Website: macys
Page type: stored-credit-cards
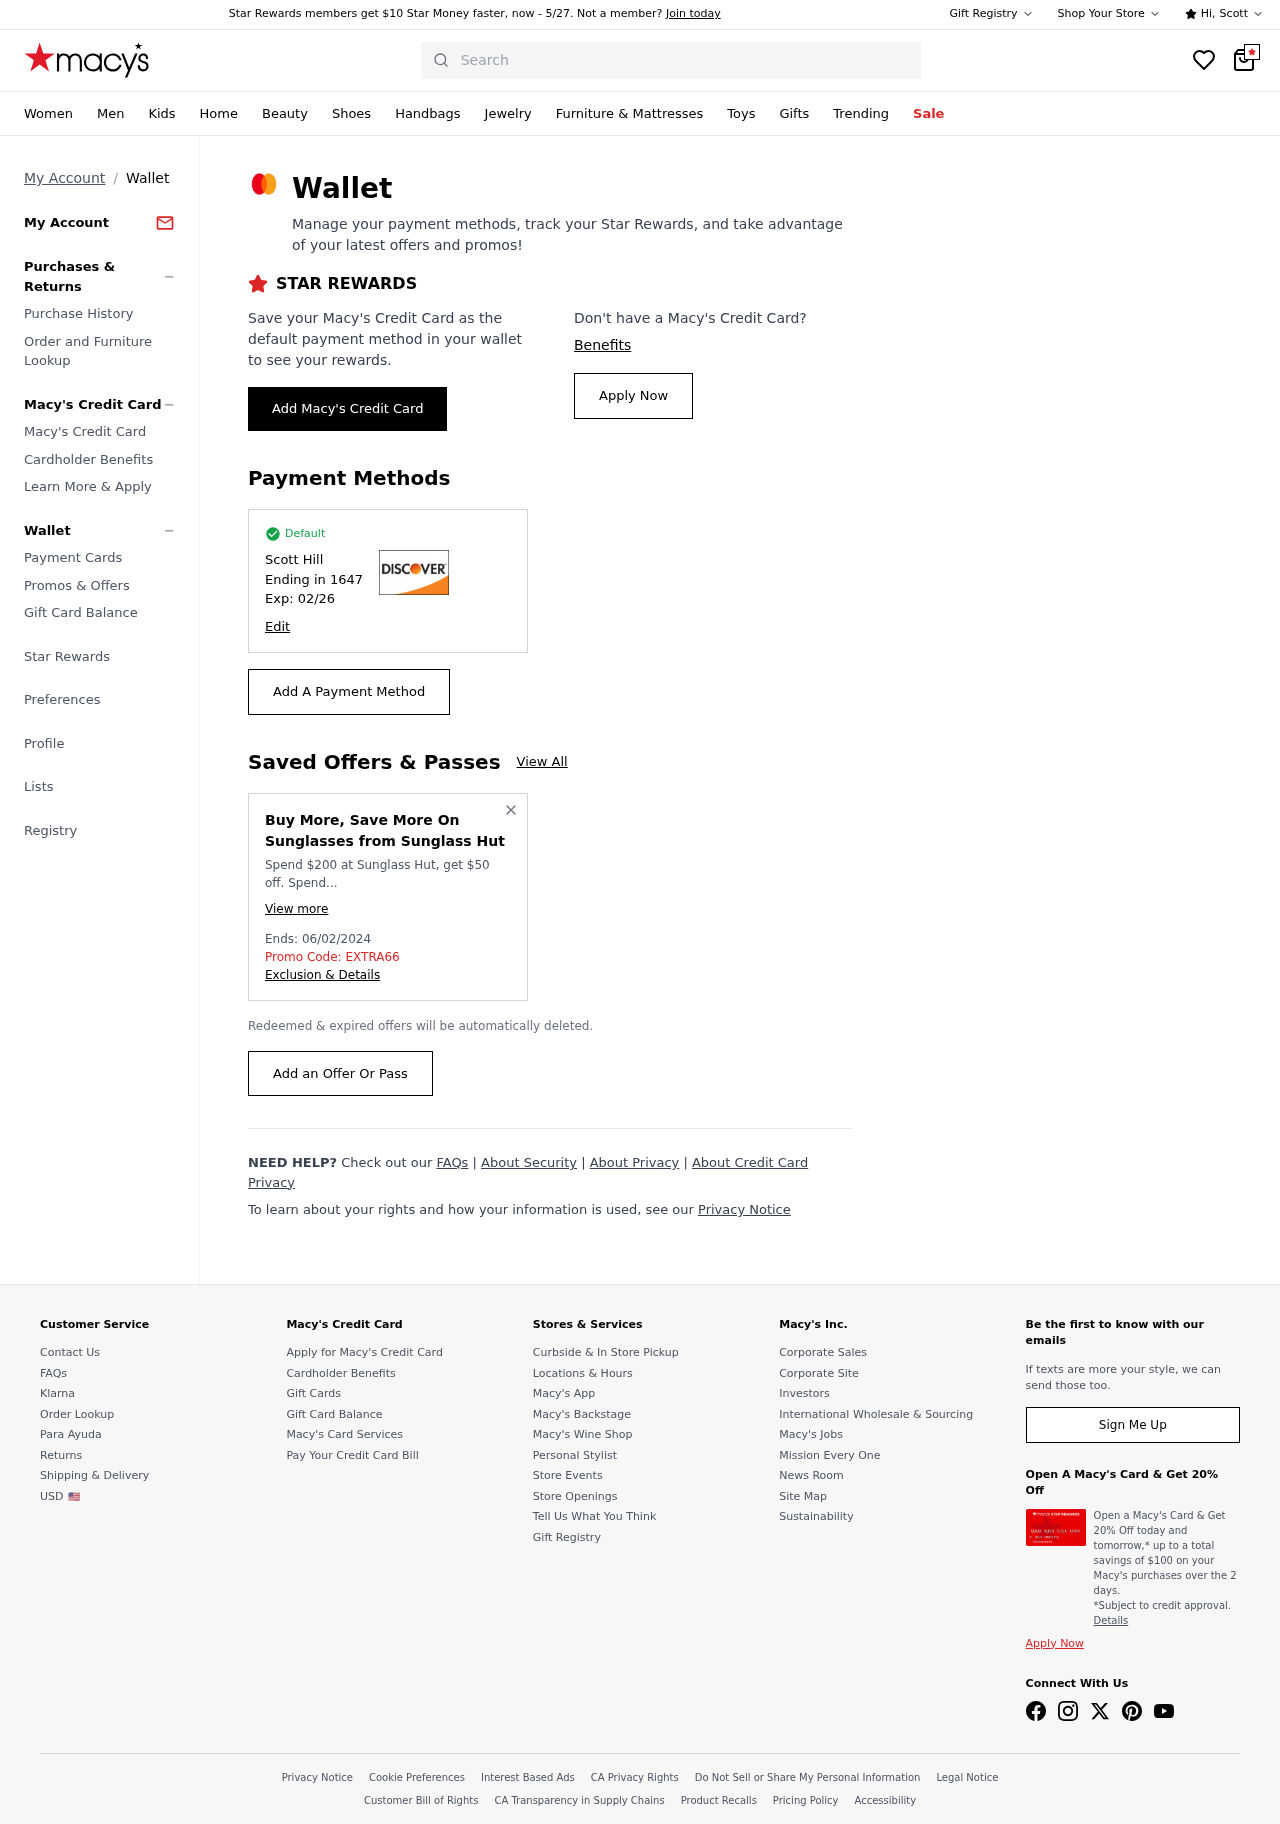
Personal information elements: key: PII_CARD_EXPIRY
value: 02/26
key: PII_CARD_LAST4
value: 1647
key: PII_FIRSTNAME
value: Scott
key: PII_FULLNAME
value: Scott Hill
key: PII_PROMO_CODE
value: EXTRA66
Search elements: key: HEADER_SEARCH
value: Search